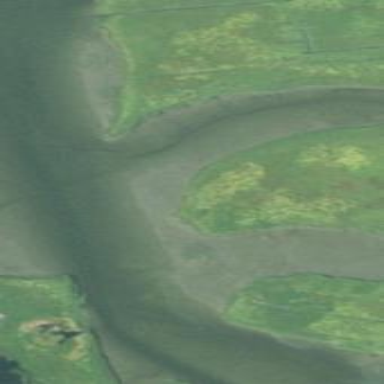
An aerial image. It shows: Saltmarsh wetland.